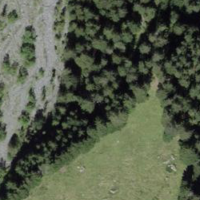
EUNIS habitat code: 43
Species observed at this site:
Capra ibex